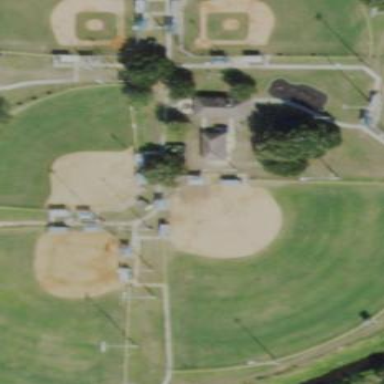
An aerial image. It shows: Baseball pitch for leisure and sports activities.